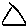
Label: triangle